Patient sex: F
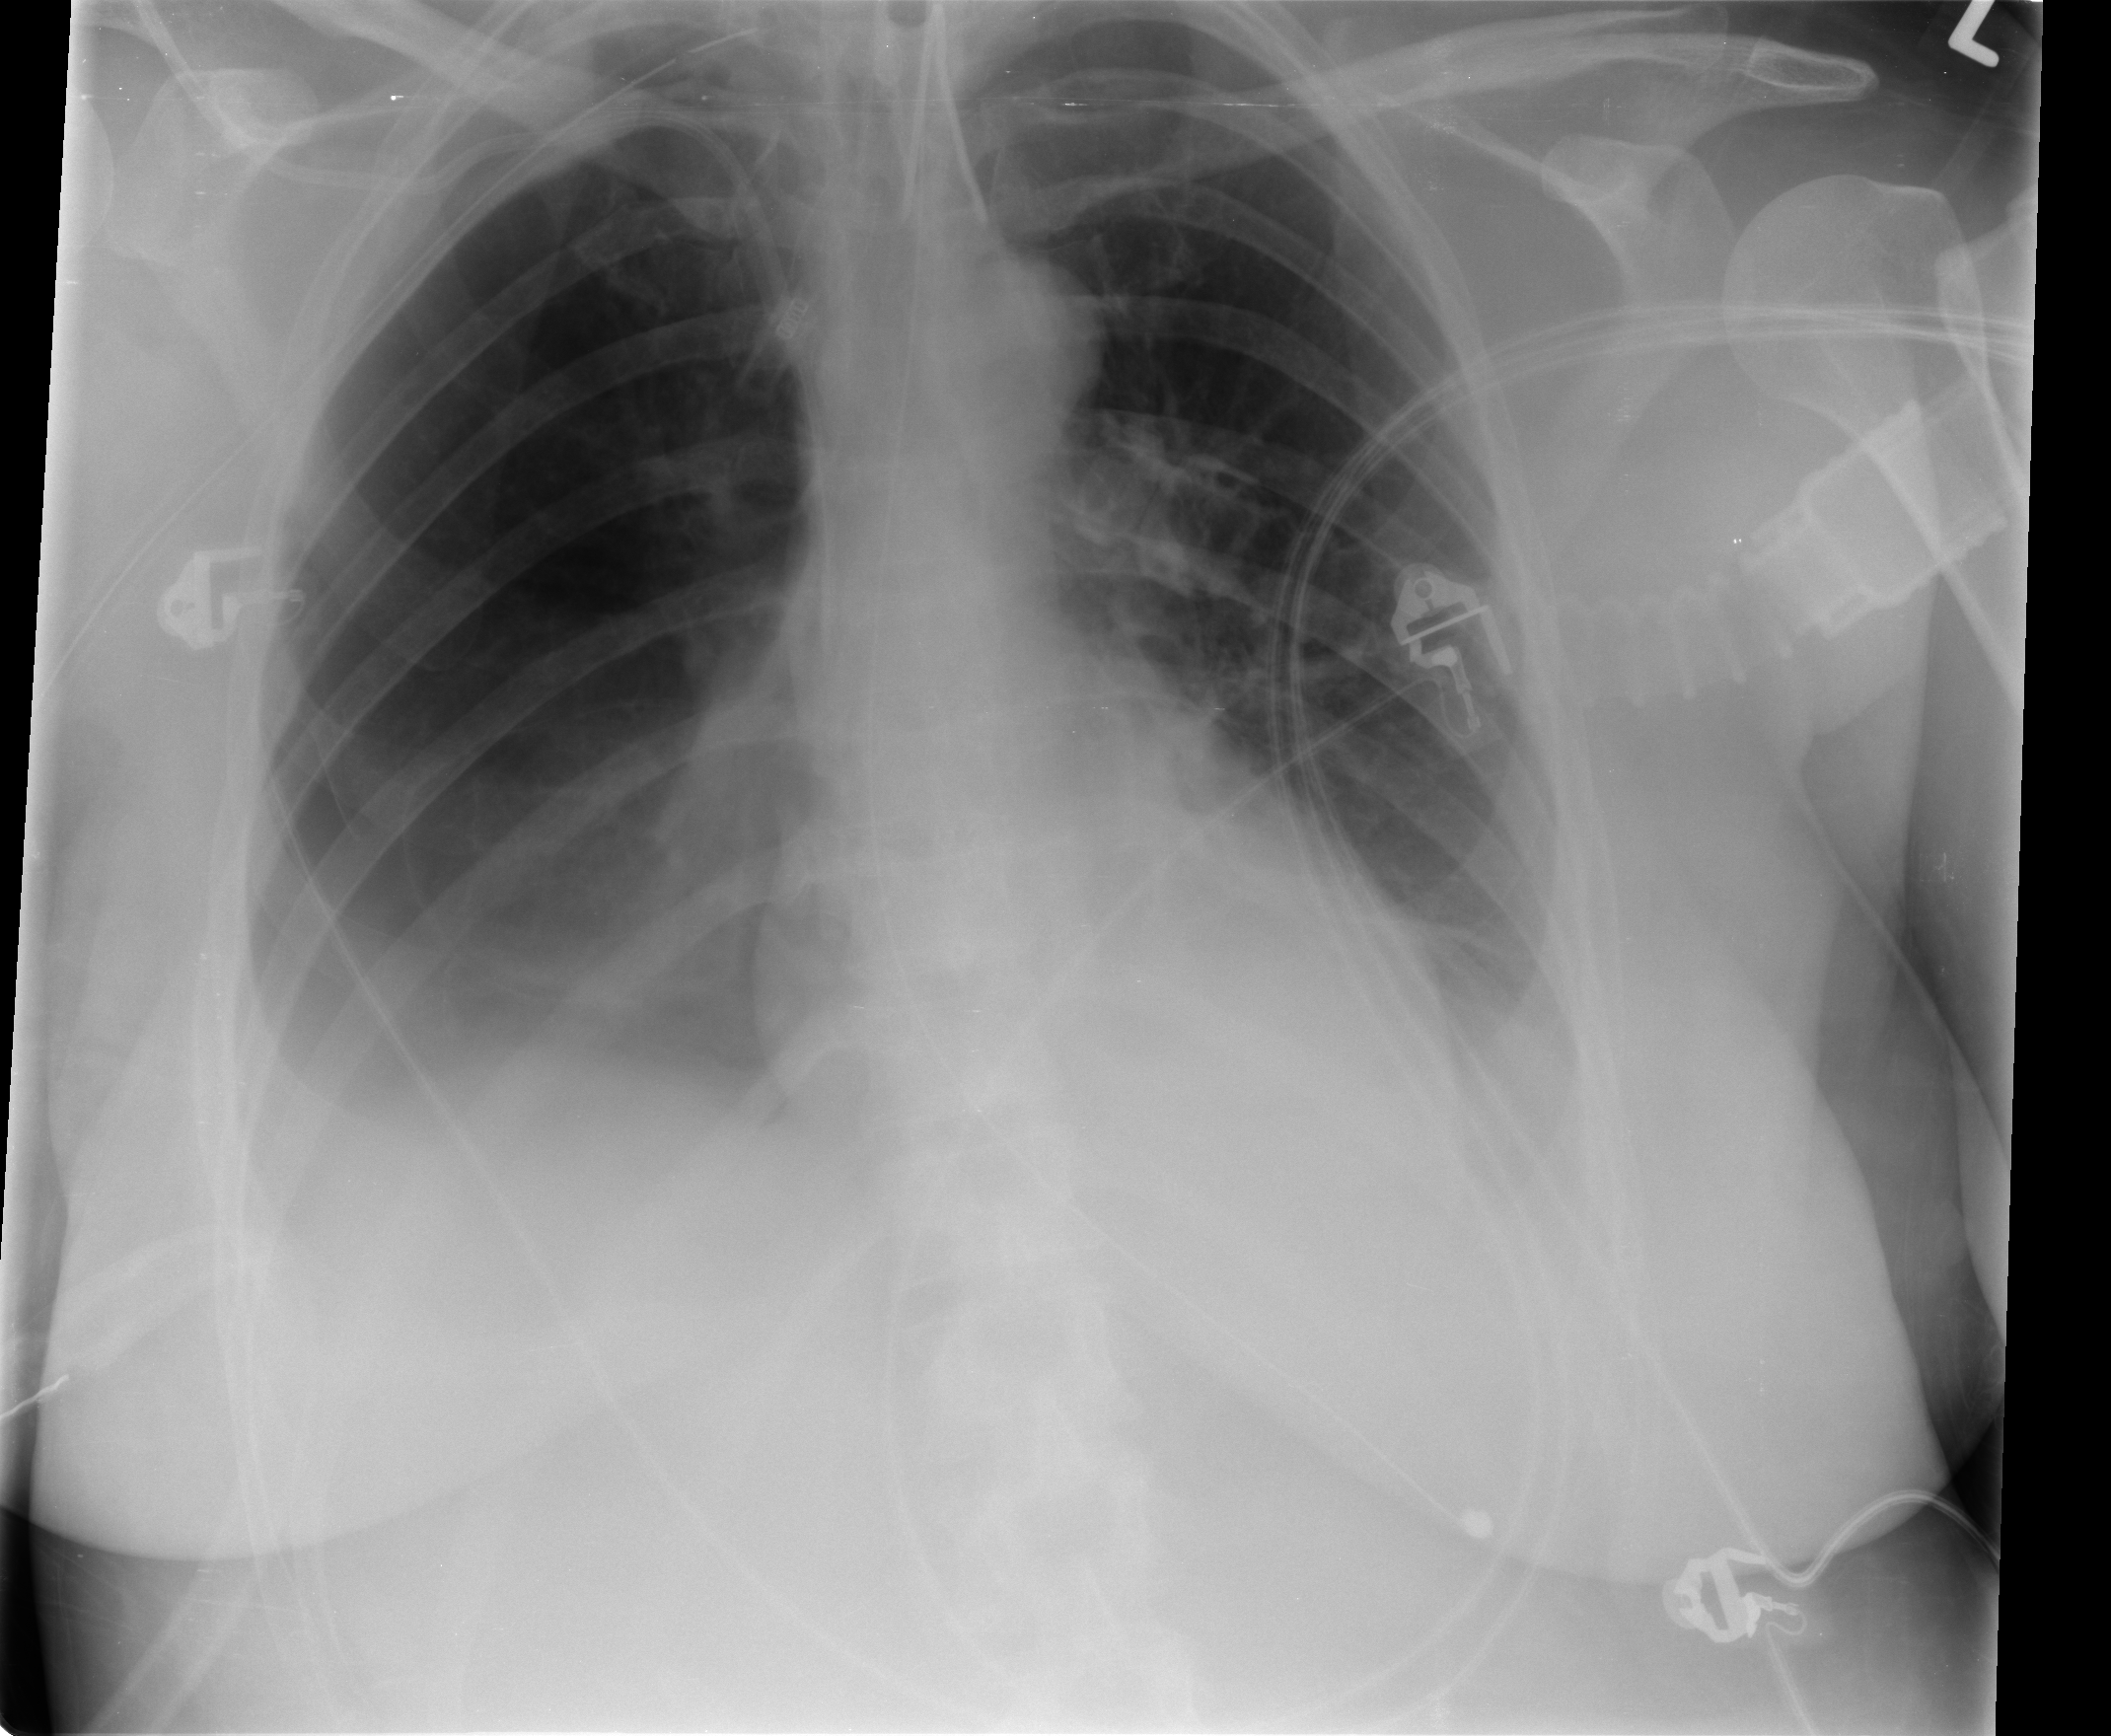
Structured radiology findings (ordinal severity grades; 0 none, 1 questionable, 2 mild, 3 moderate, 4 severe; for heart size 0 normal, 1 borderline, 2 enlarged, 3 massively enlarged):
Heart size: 0
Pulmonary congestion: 0
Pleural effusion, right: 2
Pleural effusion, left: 2
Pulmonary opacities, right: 0
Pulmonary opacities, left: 0
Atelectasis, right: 2
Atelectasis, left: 2